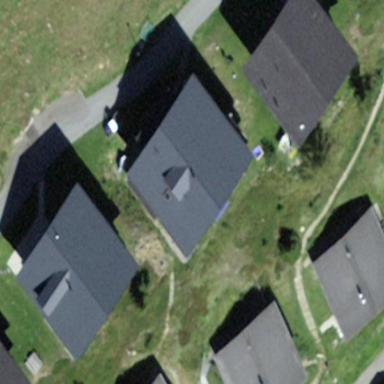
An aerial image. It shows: Part of building.